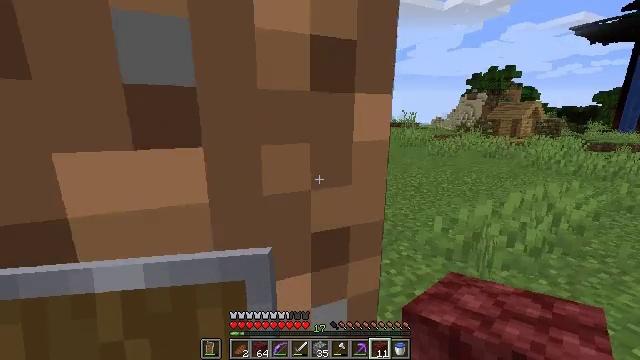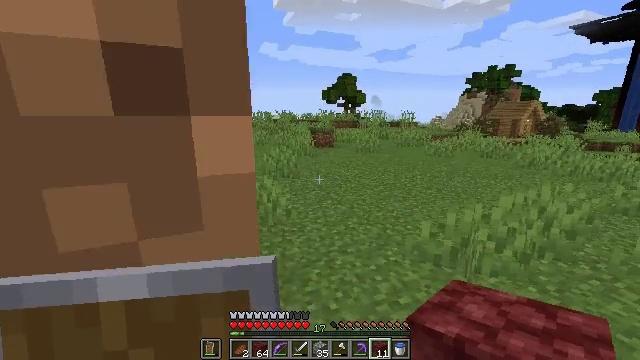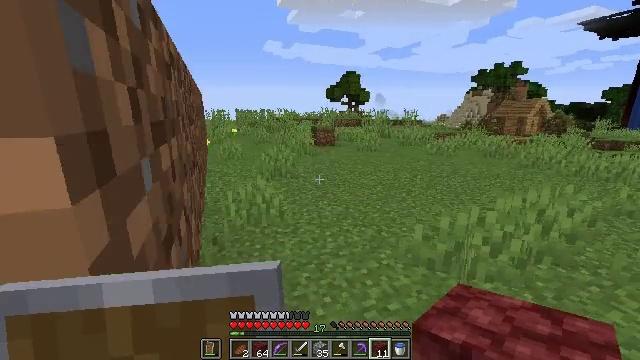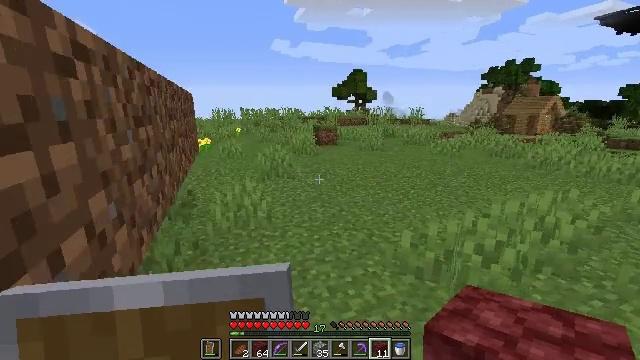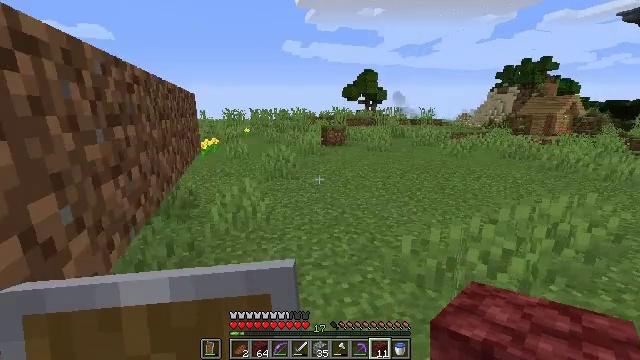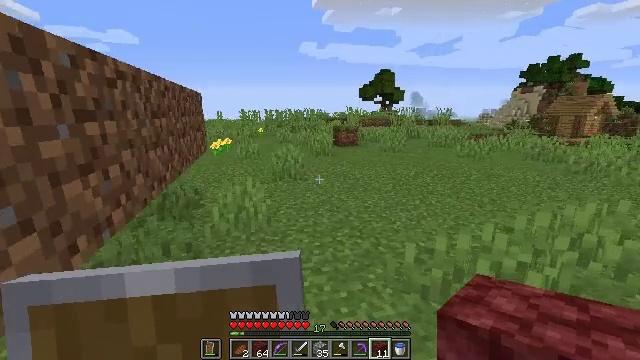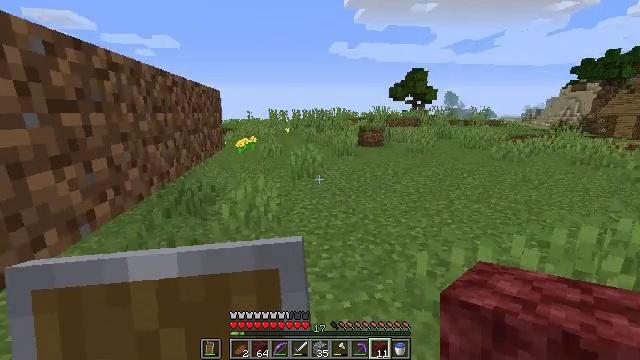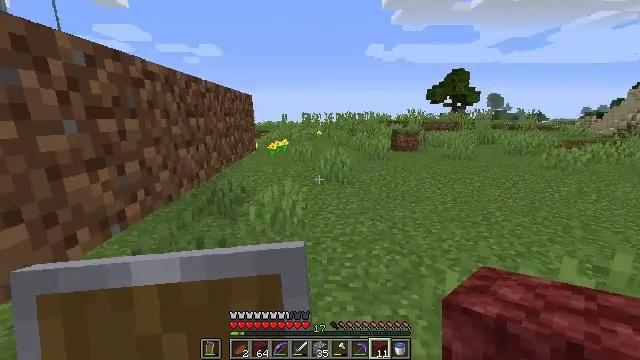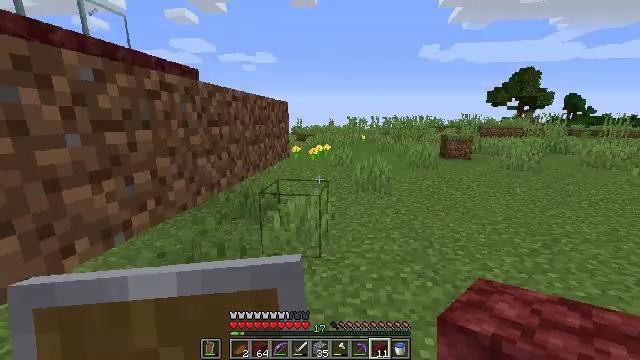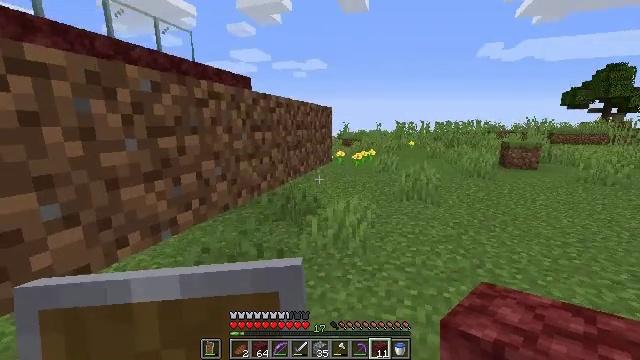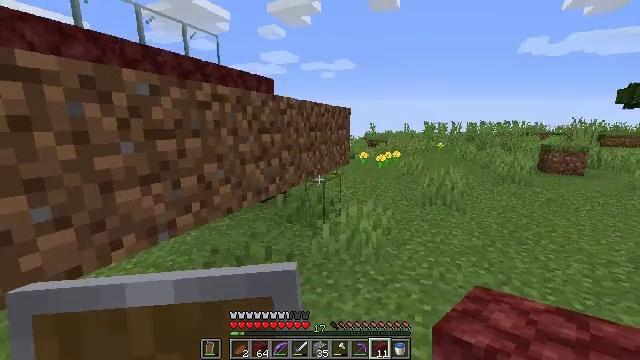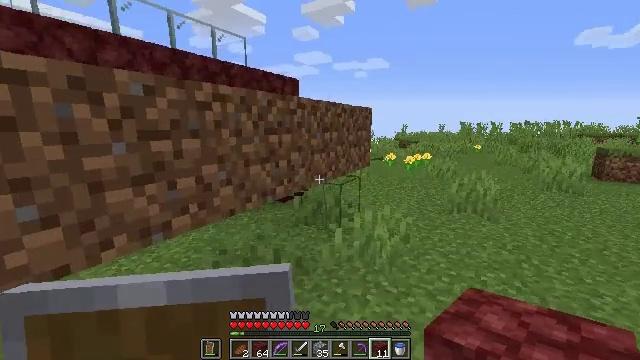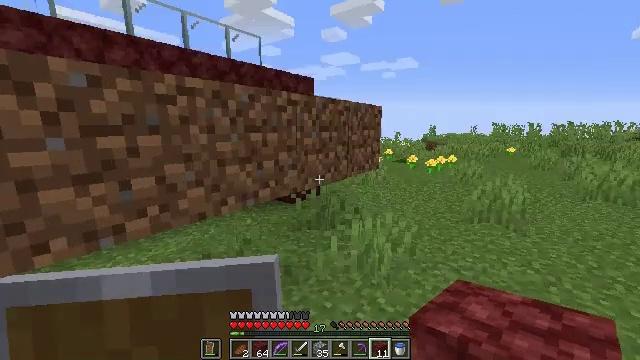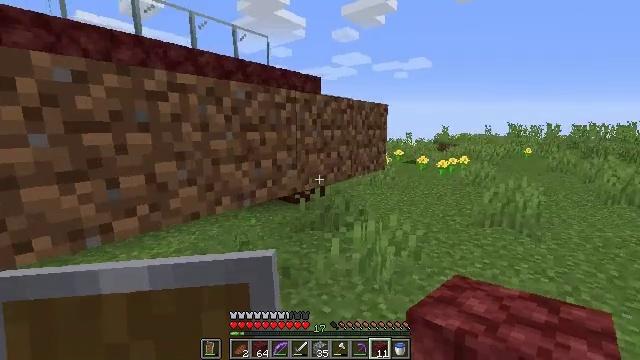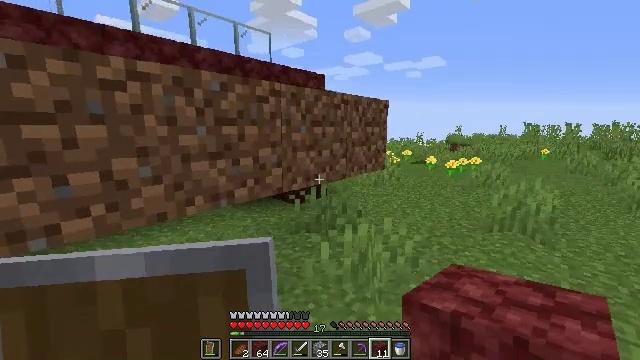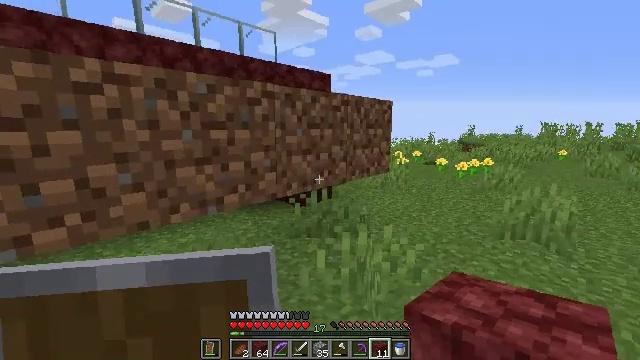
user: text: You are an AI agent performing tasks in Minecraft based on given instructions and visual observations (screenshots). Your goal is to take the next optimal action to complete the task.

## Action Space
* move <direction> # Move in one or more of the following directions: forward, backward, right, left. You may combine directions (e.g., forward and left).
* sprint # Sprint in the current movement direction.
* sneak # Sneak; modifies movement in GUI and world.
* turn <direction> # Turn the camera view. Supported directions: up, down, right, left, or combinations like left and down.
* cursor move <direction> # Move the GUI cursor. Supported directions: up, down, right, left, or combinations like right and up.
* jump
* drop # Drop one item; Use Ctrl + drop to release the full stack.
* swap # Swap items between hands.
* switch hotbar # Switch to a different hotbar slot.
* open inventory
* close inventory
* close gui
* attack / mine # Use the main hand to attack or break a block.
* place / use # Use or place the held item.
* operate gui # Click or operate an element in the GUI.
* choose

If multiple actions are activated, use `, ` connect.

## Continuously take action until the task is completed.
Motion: motion action
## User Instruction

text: Mine potatoes from the farmland.
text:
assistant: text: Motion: move forward and move right
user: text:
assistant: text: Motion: move forward and move right
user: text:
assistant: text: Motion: move forward and move right, turn left
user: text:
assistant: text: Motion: move forward and move right, turn left
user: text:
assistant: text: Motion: move forward and move right, turn left
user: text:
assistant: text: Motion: move forward and move right, turn left
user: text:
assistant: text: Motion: move forward and move right, turn left
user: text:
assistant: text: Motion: move forward and move right, turn left and up
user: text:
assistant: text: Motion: move forward and move right, turn left and up
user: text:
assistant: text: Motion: move forward and move right, turn left
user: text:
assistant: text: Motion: move forward and move right, turn left
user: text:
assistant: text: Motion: move forward and move right, turn left
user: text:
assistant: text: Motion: move forward and move right, turn left
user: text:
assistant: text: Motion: move forward and move right, turn left
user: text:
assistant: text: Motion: move forward and move right, turn left
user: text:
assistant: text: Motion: move forward and move right, turn left
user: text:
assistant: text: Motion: move forward and move right
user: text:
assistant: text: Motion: move forward and move right, turn left
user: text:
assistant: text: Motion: move forward and move right, turn left
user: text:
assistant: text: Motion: move forward and move right
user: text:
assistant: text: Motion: move forward and move right, turn left
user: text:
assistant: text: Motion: move forward and move right, turn left
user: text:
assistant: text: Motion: move forward and move right, turn left
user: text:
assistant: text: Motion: move forward and move right, turn left
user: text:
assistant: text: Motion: move forward and move right, turn left
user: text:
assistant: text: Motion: move forward and move right, turn left
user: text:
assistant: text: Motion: move forward and move right, turn left
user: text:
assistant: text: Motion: move forward and move right, turn left
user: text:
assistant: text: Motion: move forward and move right, turn left
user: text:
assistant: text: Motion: move forward and move right, turn left